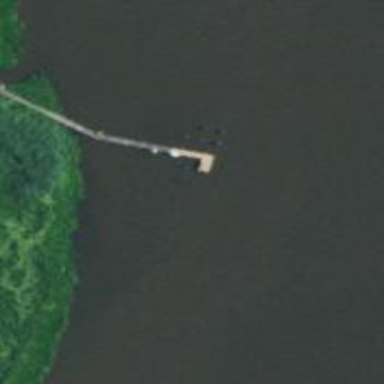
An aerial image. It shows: Man-made pier.